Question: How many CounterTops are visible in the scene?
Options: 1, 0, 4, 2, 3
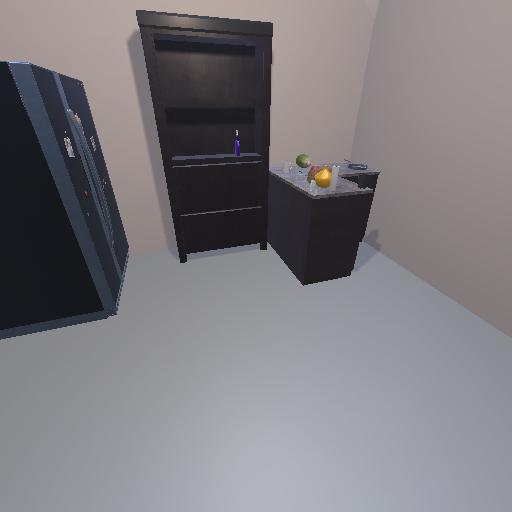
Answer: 1